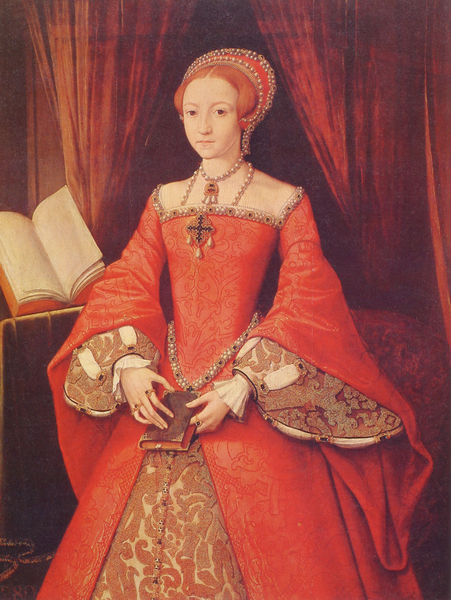
Titel: Prinzessin (später Königin) Elisabeth mit dreizehn Jahren
Schlagwörter: gemälde, mädchen, braun, finger, frau, frisur, haar, hut, kleid, ohrring, schmuck, schwarz, weiss, dame, rot, beige, haube, muster, ornament, bibel, samt, spitze, ärmel, hände, portrait, porträt, vorhang, öl, haare, reich, adel, spitzen, brosche, edelsteine, knopf, mittelscheitel, perlen, renaissance, schön, seide, adelige, kopfbedeckung, bücher, mieder, kette, ölgemälde, kissen, floral, ornamente, bett, edel, perlenkette, ring, dekolleté, rothaarig, buch, ringe, kreuz, brokat, pult, goldschnitt, reichtum, höfisch, koenigin, vorhand, aufgeschlagen, buchseiten, kopfschmuck, gebetbuch, prächtig, gürel, renaissanve, anhaenger, ärmel#goldschnitt, stinkreich